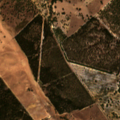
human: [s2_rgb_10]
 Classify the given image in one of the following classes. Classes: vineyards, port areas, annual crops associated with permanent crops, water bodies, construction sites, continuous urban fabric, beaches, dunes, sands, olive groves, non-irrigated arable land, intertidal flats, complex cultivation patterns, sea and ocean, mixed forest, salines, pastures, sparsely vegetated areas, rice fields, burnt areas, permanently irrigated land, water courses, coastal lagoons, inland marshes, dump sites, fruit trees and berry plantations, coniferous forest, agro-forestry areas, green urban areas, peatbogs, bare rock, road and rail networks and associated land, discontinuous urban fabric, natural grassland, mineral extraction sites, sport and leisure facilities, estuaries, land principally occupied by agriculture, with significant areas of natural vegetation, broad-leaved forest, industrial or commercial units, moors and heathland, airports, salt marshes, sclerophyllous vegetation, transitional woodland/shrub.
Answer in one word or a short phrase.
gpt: pastures, agro-forestry areas, broad-leaved forest, transitional woodland/shrub